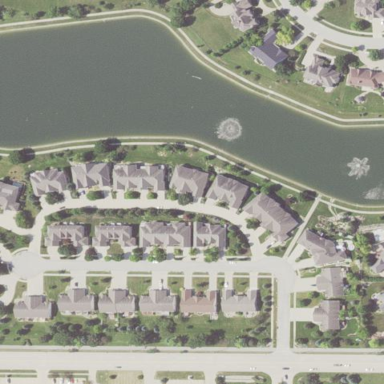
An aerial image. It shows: Residential neighbourhood.